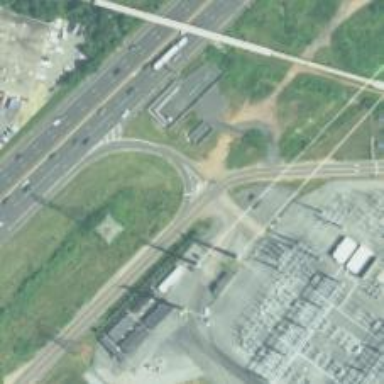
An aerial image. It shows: Trunk link highway.